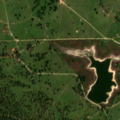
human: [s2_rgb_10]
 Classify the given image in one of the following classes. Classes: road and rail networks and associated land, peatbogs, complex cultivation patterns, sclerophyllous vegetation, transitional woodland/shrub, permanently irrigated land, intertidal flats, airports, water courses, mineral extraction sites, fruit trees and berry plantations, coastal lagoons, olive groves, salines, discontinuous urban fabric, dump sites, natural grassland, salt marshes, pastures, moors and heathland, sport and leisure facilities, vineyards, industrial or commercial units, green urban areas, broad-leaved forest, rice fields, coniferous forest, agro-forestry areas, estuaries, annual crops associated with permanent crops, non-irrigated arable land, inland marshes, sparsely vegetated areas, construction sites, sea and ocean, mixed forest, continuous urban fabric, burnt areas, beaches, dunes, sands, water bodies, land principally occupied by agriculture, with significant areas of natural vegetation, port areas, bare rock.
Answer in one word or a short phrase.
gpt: non-irrigated arable land, pastures, agro-forestry areas, broad-leaved forest, water bodies